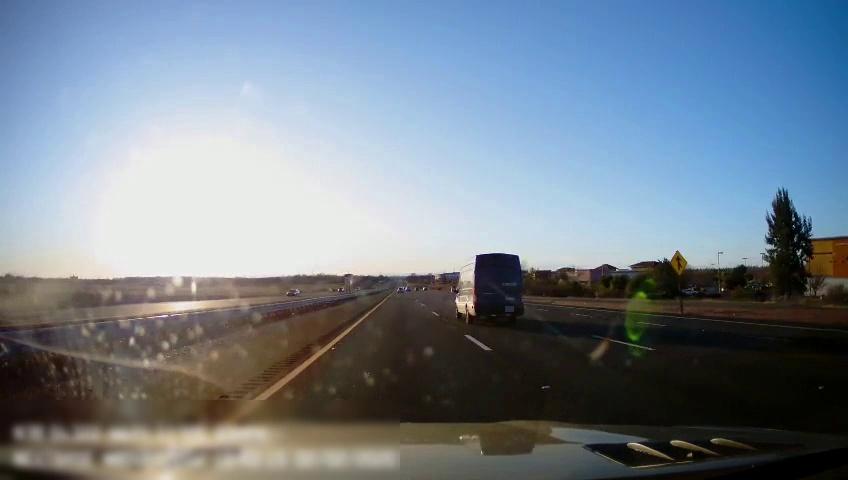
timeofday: Day
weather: Sunny
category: Drivable Space
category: Drivable Space
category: Drivable Space
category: Vehicles | Truck
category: Vehicles | Car
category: Lanes | Current Lane
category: Lanes | Current Lane
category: Lanes | Alternate Lane
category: Lanes | Alternate Lane
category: Lanes | Alternate Lane